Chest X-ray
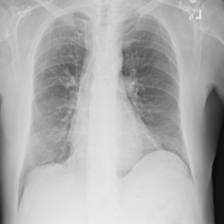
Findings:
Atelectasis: negative
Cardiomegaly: negative
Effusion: negative
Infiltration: negative
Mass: negative
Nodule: negative
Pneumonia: negative
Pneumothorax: negative
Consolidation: negative
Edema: negative
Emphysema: negative
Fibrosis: negative
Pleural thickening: negative
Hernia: negative